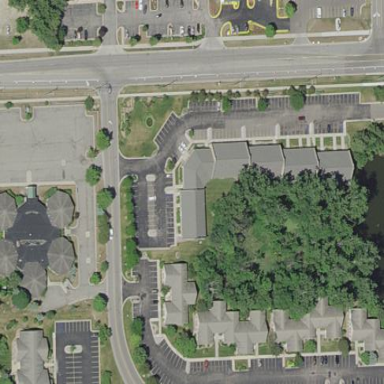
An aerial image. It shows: Office building.